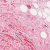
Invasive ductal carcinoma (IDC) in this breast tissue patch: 0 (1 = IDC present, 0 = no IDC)